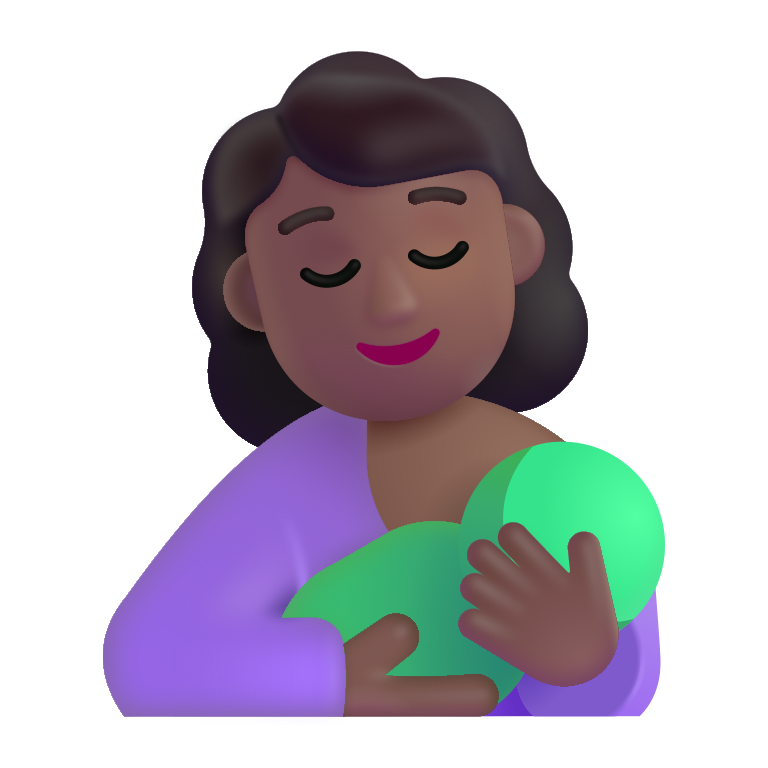
breast feeding color  dark